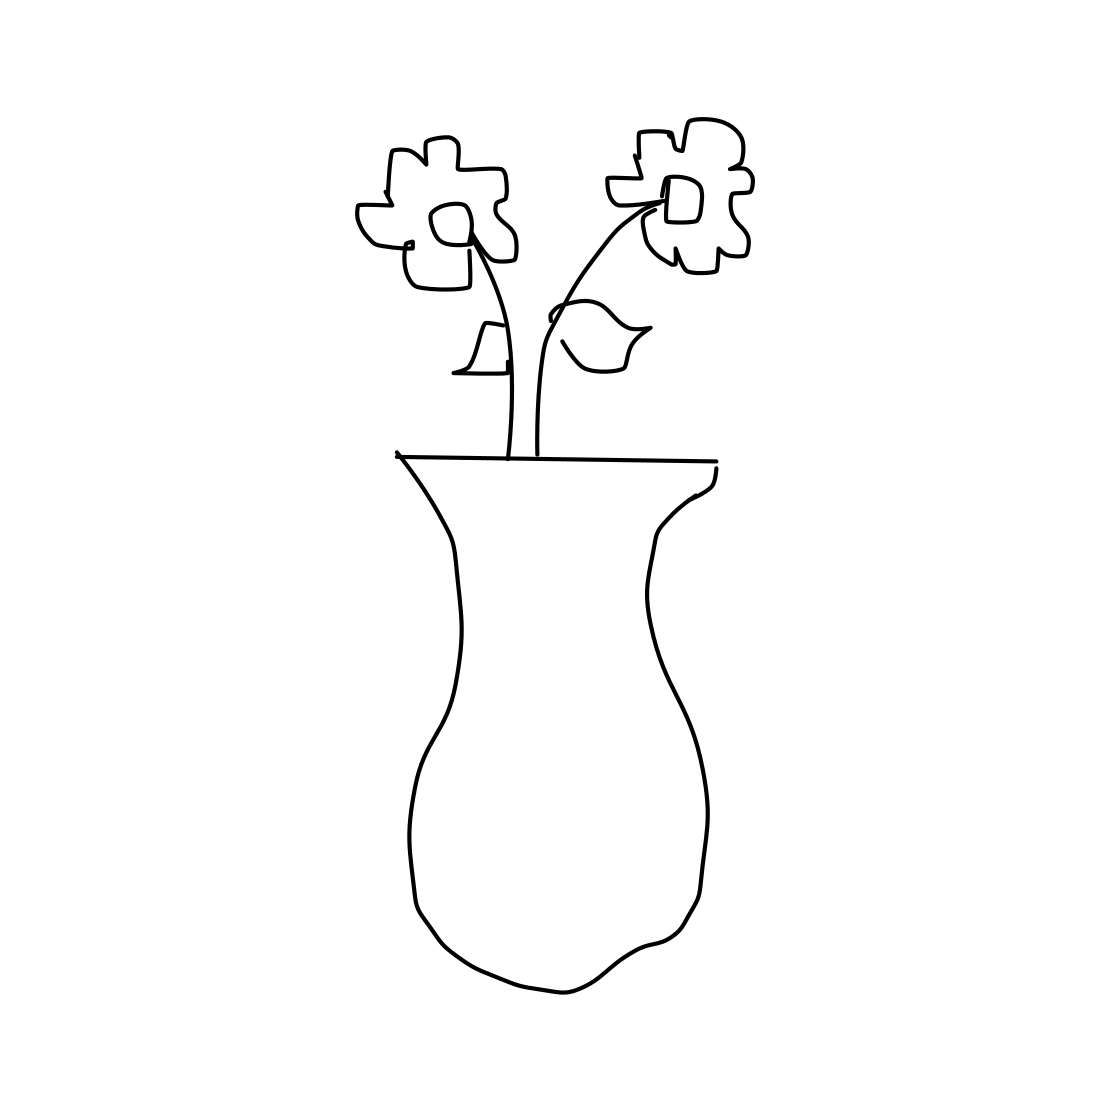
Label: vase